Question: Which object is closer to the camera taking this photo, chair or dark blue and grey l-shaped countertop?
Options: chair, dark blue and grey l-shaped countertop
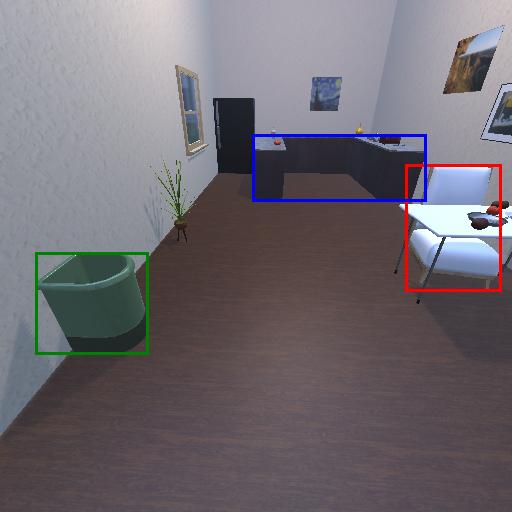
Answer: chair